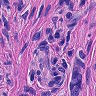
Metastatic tissue present: yes